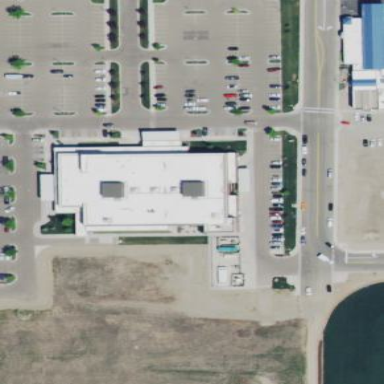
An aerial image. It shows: Hospital building.